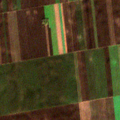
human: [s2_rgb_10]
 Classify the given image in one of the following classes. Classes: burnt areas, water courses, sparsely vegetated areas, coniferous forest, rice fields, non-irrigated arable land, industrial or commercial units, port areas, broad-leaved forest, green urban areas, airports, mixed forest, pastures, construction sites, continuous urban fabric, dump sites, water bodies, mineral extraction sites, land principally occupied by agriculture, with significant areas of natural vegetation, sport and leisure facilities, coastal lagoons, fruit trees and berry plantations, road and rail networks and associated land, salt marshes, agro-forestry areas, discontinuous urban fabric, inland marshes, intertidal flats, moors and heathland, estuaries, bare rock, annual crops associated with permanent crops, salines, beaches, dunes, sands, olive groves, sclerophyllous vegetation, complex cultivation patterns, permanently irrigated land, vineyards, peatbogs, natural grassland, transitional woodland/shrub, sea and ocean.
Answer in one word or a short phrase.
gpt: non-irrigated arable land